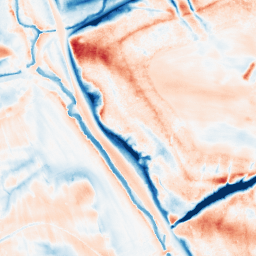
Category: classical
Decomposition family: gaussian_anisotropic
Decomposition parameters: sigma_x: 5
sigma_y: 10
Upsampling method: quintic
Upsampling parameters: scale: 2
Upsampling scale: 2